Chest X-ray:
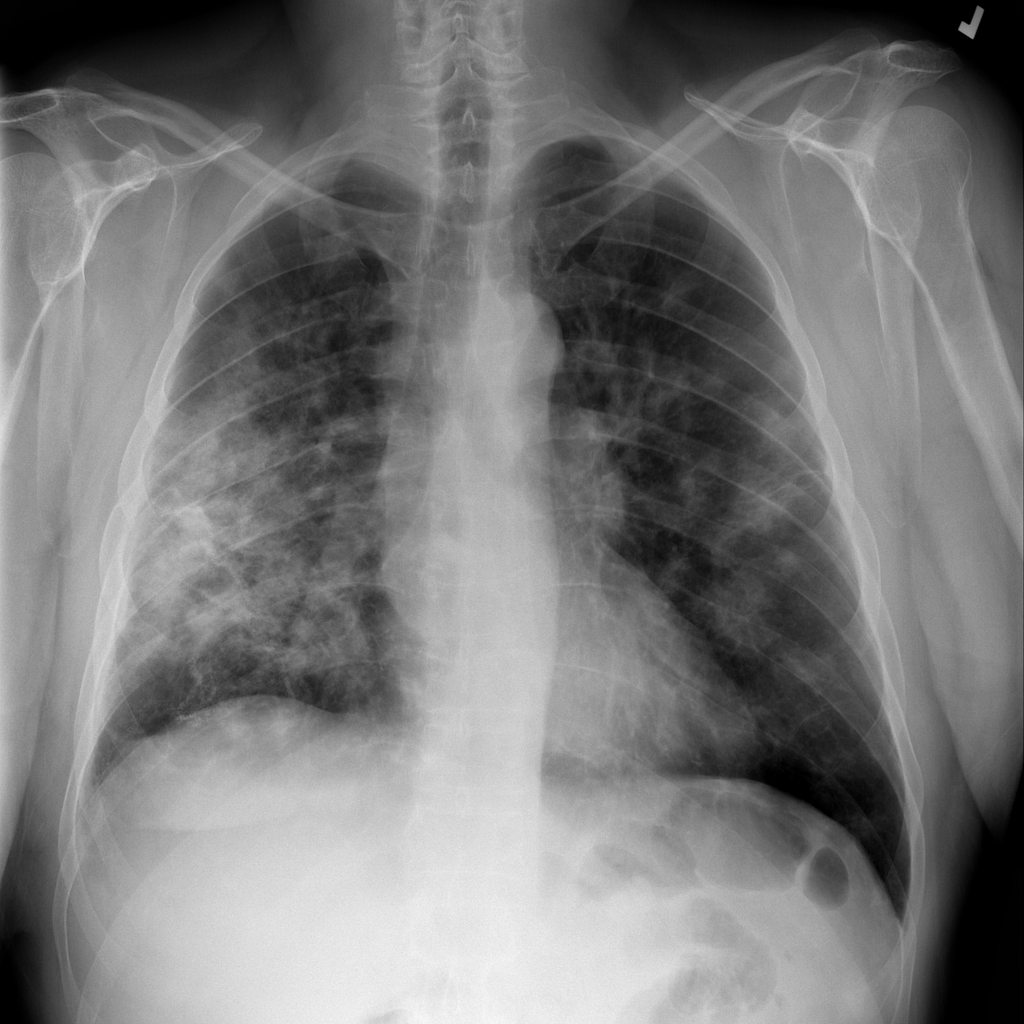
Findings: Diffuse Nodule, Consolidation, Pleural Thickening
No abnormal finding: no